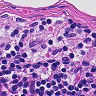
Metastatic tissue present: no